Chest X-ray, PA view. Patient: 66 years old, sex F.
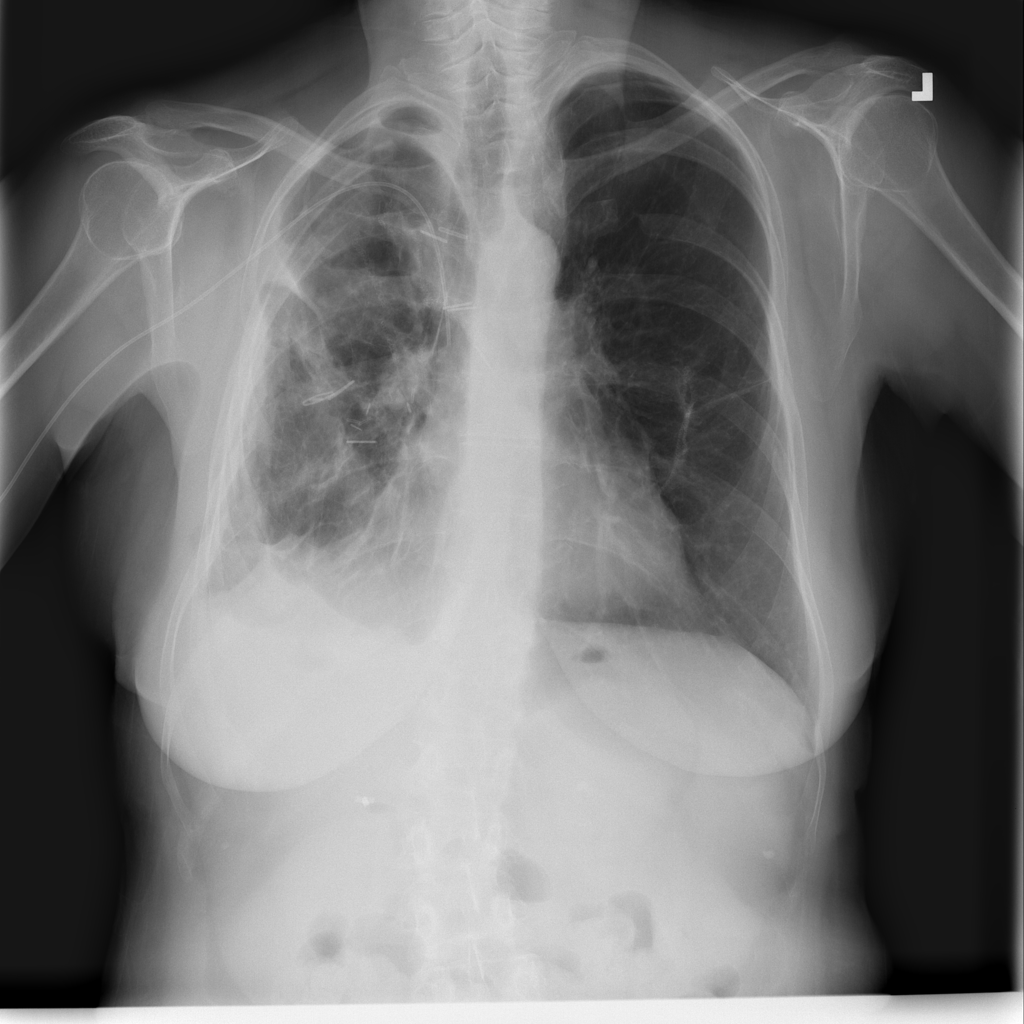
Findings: Pneumothorax